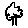
Label: tree